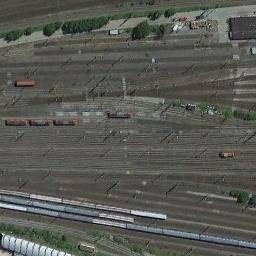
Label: railway